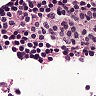
Metastatic tissue present: no